Question: Do I have to tick 'Android Virtual Device' component in the installer if I am going to use Genymotion as emulator?

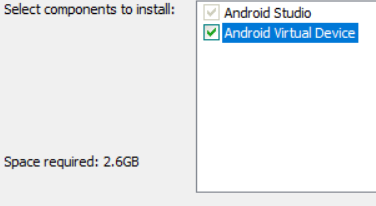
Answer: No, Genymotion comes with its own virtual devices so you don't need those from Android Studio.